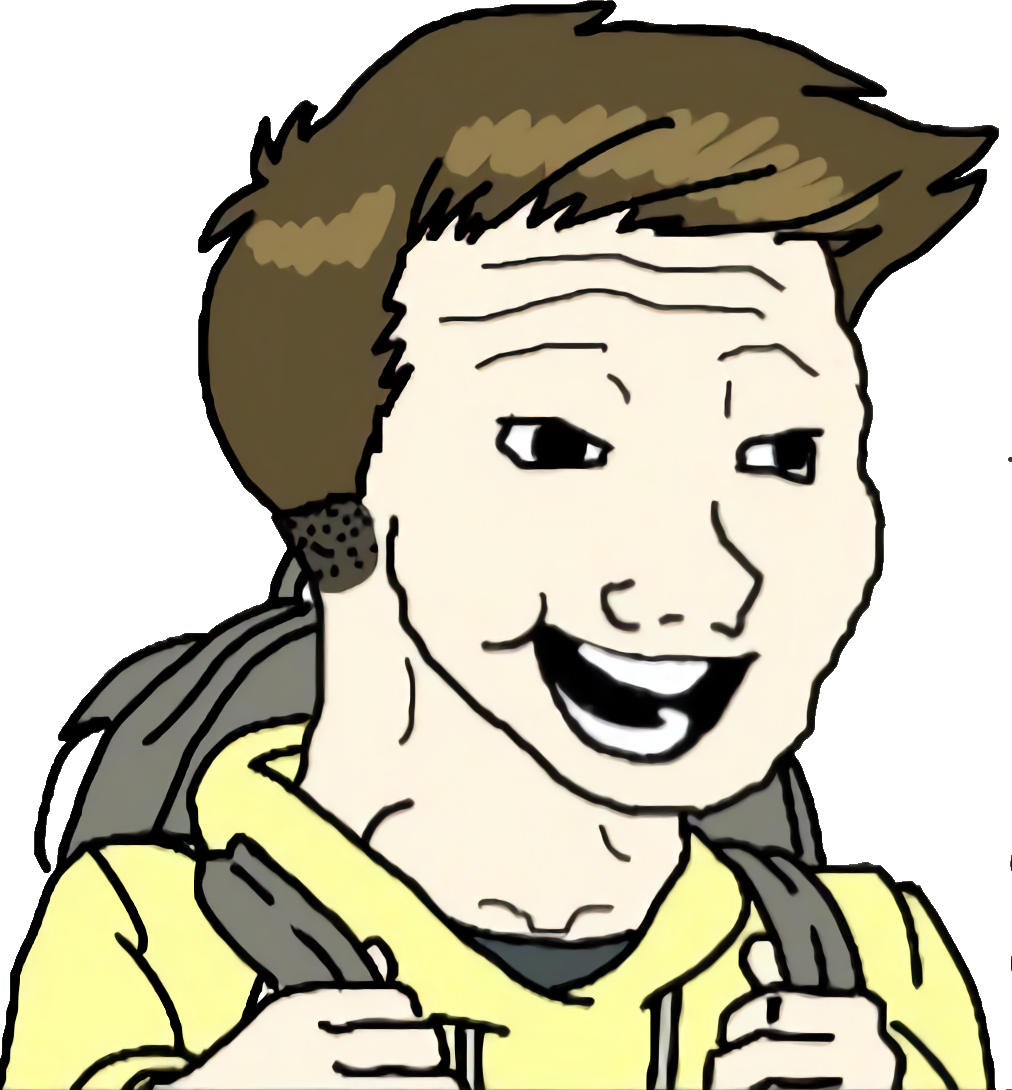
Label: 5_Bloomer